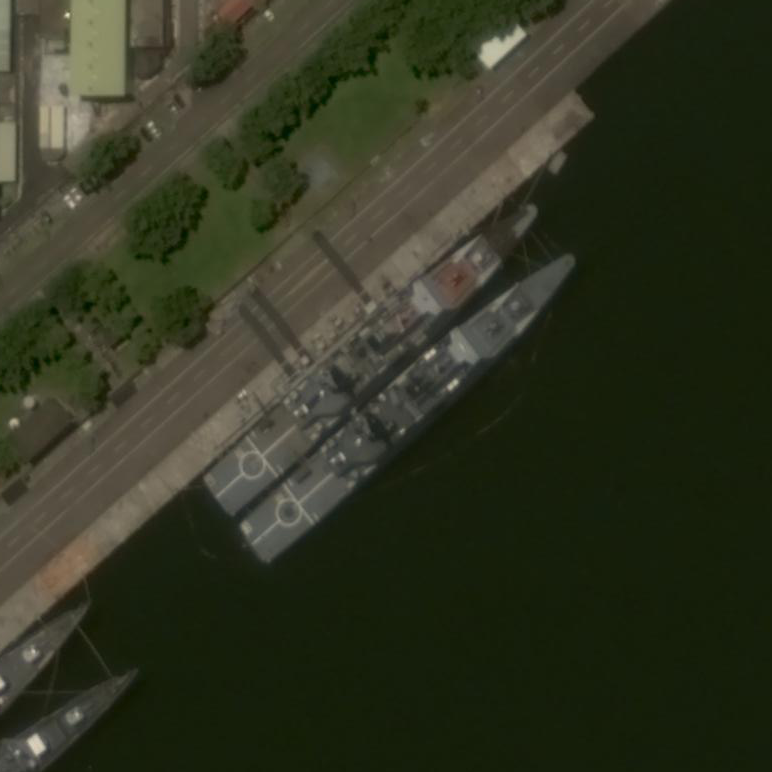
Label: destroyer